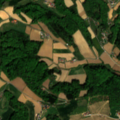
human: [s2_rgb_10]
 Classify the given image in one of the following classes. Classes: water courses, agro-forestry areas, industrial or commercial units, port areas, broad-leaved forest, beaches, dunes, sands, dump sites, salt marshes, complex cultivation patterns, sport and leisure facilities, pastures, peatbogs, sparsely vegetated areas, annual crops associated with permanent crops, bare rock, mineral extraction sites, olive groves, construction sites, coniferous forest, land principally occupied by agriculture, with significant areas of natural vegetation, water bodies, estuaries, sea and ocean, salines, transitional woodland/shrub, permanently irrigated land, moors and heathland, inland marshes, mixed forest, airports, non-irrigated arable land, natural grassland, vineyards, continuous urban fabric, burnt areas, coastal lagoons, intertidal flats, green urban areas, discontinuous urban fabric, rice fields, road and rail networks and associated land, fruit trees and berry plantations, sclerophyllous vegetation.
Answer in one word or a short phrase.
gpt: non-irrigated arable land, complex cultivation patterns, land principally occupied by agriculture, with significant areas of natural vegetation, broad-leaved forest